Interaction volume radius: 5 \u00c5
Interaction volume height: 15 \u00c5
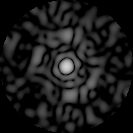
Disorder parameter: 0.7726